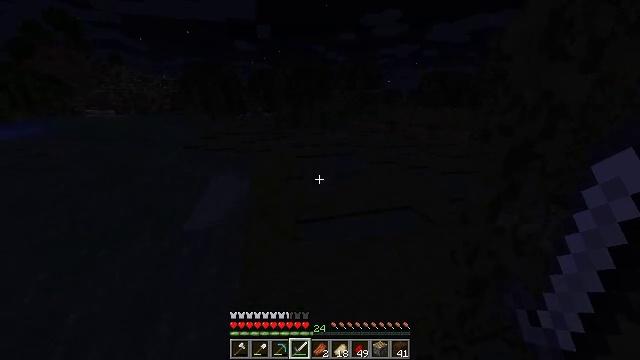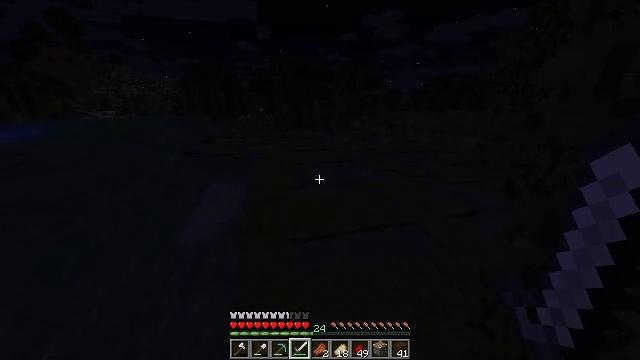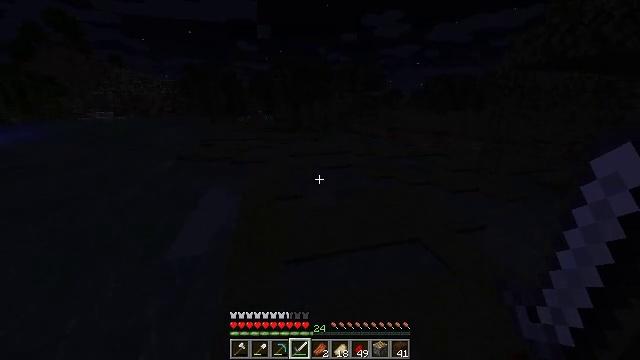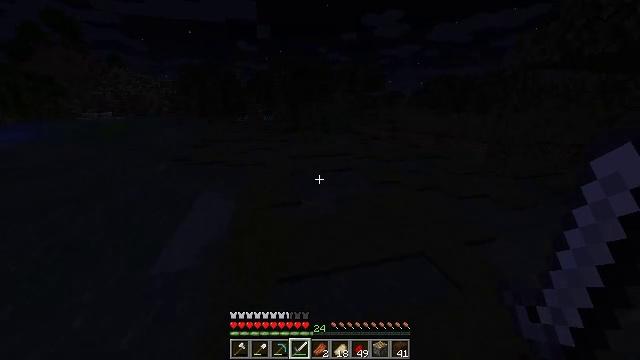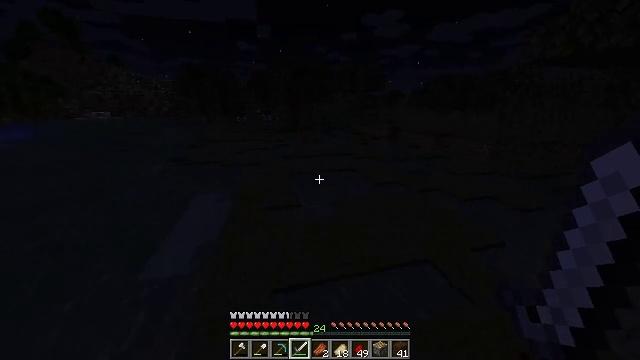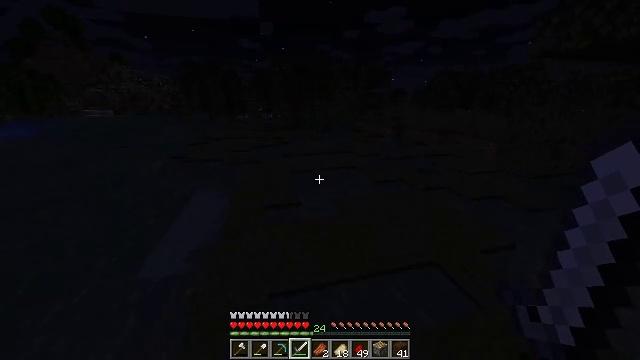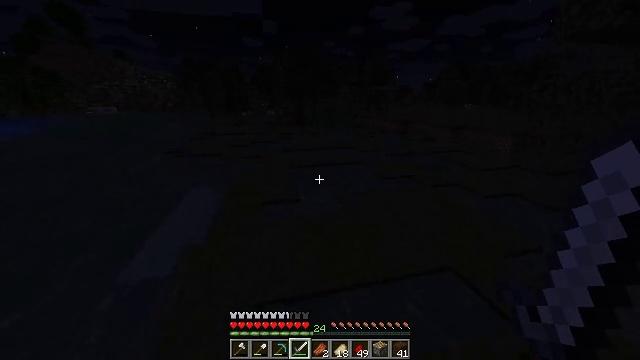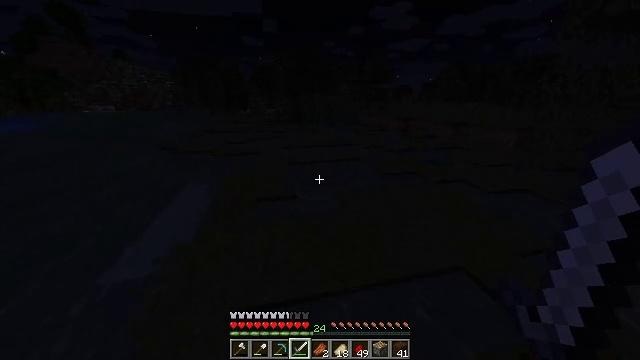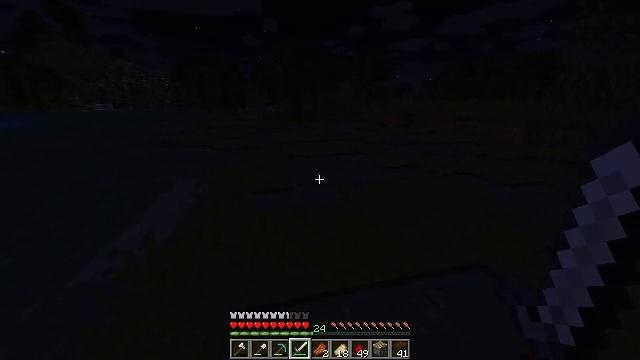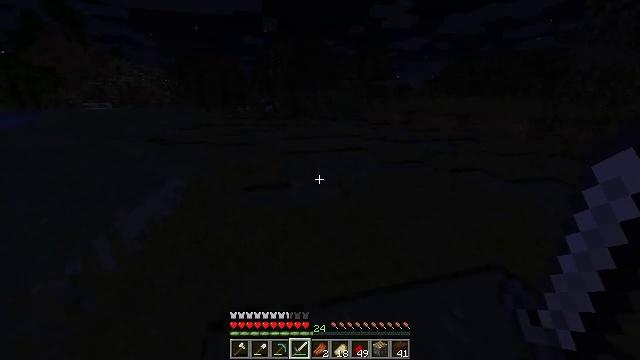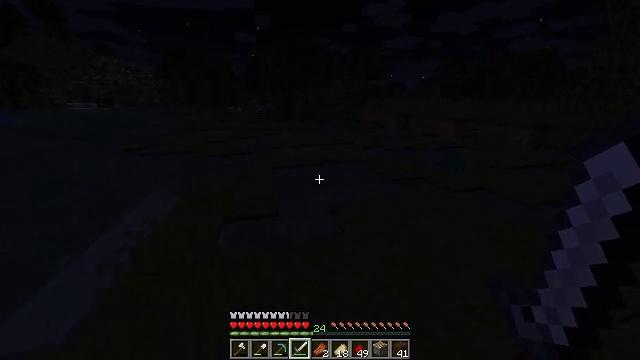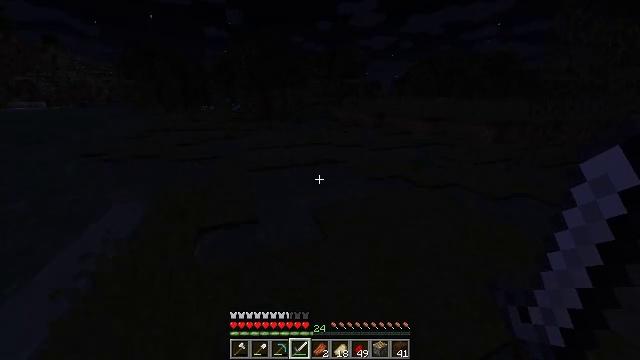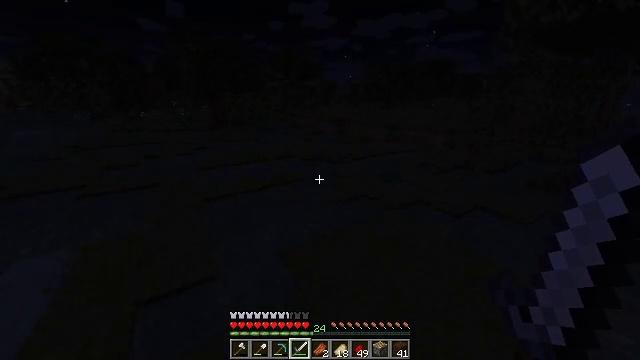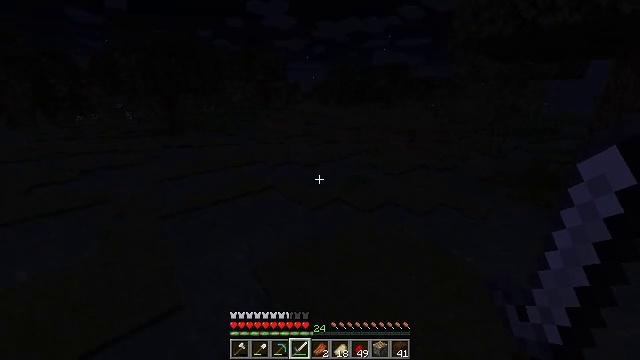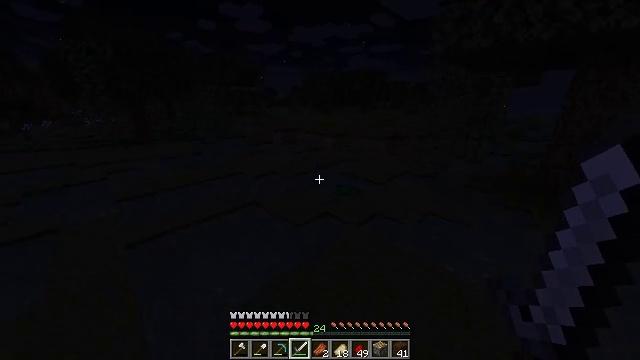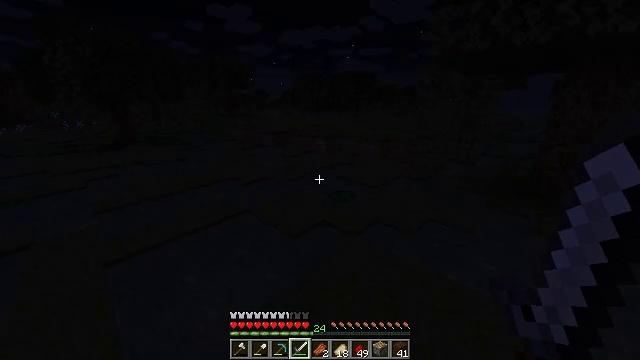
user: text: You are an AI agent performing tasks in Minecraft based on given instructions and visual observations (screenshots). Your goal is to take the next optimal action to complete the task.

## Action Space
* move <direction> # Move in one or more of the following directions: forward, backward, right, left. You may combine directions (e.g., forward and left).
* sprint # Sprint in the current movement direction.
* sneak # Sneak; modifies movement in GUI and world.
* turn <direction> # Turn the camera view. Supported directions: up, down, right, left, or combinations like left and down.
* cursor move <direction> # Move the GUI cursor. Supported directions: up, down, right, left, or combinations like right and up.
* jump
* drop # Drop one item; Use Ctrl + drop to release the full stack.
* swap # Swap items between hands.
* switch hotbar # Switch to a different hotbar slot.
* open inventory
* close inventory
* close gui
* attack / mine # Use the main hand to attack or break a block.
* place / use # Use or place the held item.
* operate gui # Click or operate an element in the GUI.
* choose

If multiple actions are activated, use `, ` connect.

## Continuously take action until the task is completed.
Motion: motion action
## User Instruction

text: Hunt mobs.
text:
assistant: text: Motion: move forward, sprint, jump
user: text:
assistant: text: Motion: move forward, sprint, jump
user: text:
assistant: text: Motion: move forward, jump
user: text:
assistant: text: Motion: move forward, jump
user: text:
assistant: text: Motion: move forward, jump
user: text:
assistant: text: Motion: move forward, jump
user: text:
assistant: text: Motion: move forward, jump
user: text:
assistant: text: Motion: move forward, jump
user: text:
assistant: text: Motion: move forward, sprint, jump
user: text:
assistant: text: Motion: move forward, sprint, turn right, jump
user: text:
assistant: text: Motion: move forward, sprint, turn right, jump
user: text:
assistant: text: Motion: move forward, sprint, turn right, jump
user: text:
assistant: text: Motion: move forward, sprint, turn right, jump
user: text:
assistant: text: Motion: move forward, turn right, jump
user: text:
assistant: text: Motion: move forward, turn right, jump
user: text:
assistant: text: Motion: move forward, jump
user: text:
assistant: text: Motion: move forward, jump
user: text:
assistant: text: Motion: move forward, jump
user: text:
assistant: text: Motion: move forward, jump
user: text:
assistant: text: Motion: move forward, sprint, jump
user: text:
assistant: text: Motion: move forward, sprint, jump
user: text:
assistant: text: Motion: move forward, sprint, turn right, jump
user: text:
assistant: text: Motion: move forward, sprint, turn right, jump
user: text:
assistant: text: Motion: move forward, sprint, turn right, jump
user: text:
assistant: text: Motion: move forward, sprint, turn right, jump
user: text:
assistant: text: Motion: move forward, jump
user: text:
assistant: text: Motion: move forward, jump
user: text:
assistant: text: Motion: move forward, turn right, jump
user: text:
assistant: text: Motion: move forward, turn right, jump
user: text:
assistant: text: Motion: move forward, turn right, jump